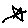
Label: star